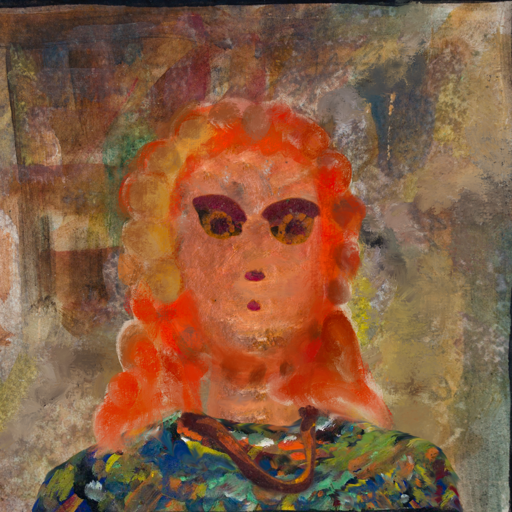
Background: Mosgoul, Head And Neck Front: Boggyland, Face Front: Doll, Bust: An_Impression, Hair Front: Rupkatha, Head Accessory: Blank, Second Necklace: Comrade, Necklace: Blank, Baby: Blank